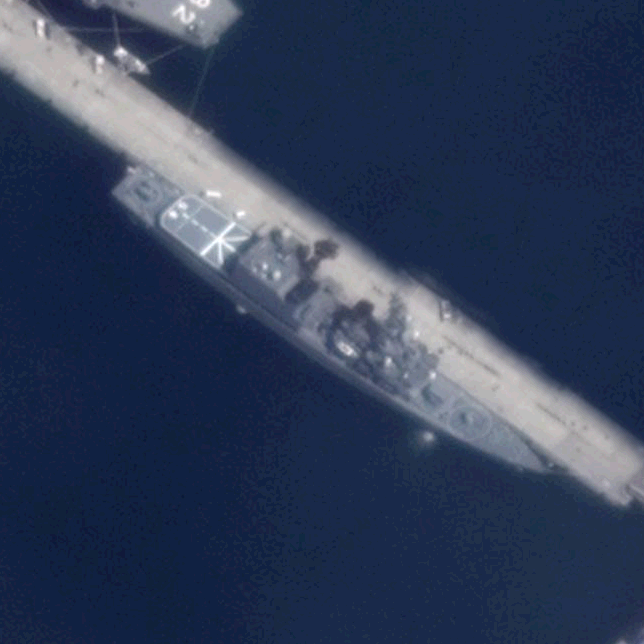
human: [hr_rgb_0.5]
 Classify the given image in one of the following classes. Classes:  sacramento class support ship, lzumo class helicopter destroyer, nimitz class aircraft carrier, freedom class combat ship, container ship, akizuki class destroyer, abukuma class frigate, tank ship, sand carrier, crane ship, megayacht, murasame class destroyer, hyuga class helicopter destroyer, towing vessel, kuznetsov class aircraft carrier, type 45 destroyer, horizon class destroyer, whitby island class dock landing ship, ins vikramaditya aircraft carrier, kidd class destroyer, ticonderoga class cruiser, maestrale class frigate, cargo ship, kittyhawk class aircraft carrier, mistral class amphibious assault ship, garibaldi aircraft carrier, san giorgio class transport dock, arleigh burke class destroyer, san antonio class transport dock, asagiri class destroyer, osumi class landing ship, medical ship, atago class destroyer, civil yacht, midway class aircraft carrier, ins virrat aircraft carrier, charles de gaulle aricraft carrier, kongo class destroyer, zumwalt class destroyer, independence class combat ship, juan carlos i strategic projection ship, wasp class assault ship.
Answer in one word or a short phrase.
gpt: Asagiri class destroyer